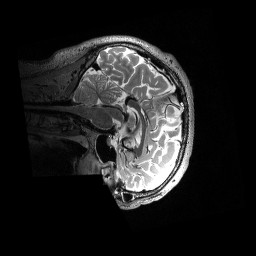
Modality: T2w
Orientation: sagittal
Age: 37
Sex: male
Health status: ill
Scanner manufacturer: siemens
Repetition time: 3.2 s